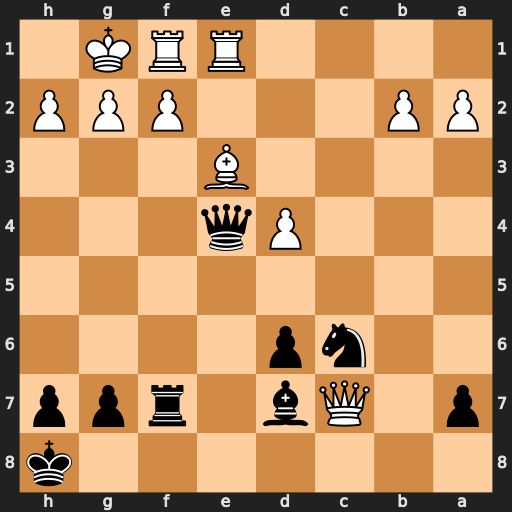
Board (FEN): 7k/p1Qb1rpp/2np4/8/3Pq3/4B3/PP3PPP/4RRK1
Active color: b
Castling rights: -
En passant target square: -
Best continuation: Bh3 Qxc6 Qxc6